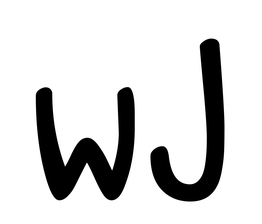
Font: PatrickHand-Regular